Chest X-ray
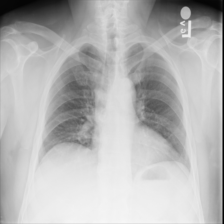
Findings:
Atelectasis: negative
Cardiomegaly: negative
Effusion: negative
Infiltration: negative
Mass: negative
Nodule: negative
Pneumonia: negative
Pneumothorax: negative
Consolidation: negative
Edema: negative
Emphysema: negative
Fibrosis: negative
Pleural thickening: negative
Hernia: negative